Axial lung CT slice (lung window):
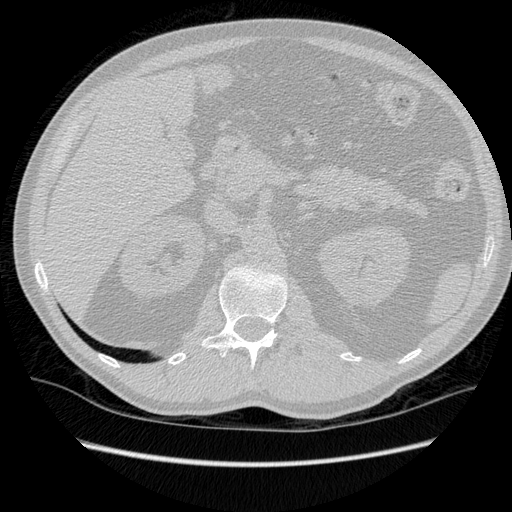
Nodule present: no